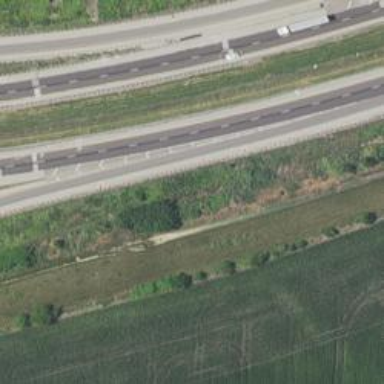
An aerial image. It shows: Road marking of gore chevron.